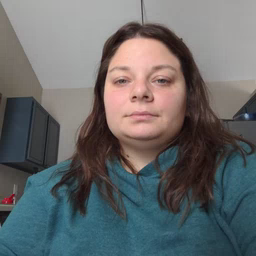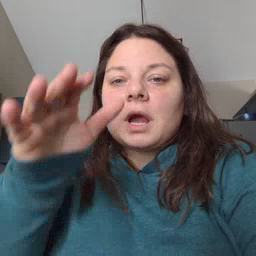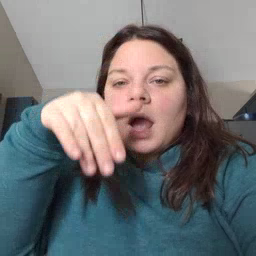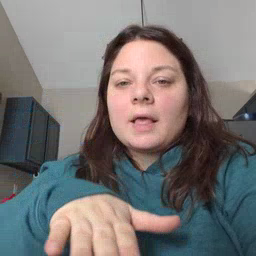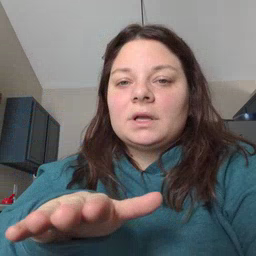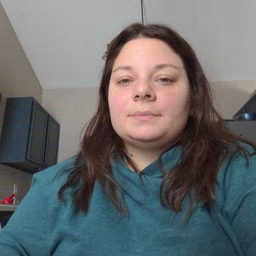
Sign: elephant